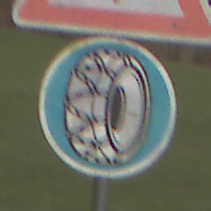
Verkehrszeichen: SchneekettenVorgeschrieben
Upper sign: SchneeOderEisglaette
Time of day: MorningAfternoon
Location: Outdoor (Suburban)
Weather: Overcast
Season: NotSpecified
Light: Natural